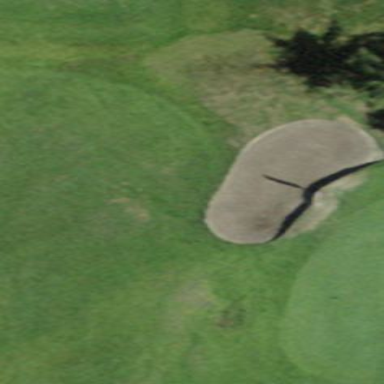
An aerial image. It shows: Golf bunker filled with sandy terrain.